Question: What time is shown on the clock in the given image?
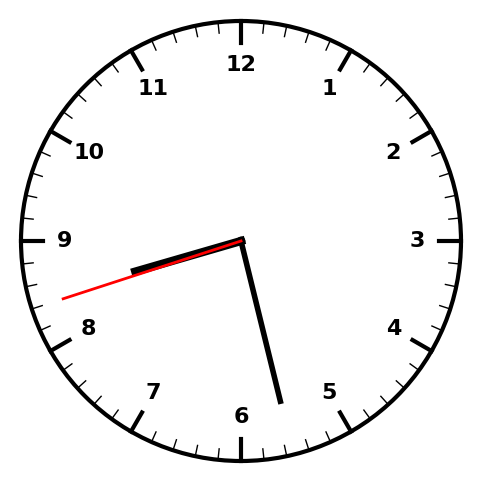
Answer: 08:27:42